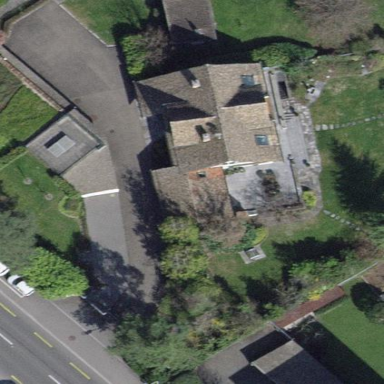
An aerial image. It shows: Detached building.